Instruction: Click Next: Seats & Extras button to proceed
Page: traveler
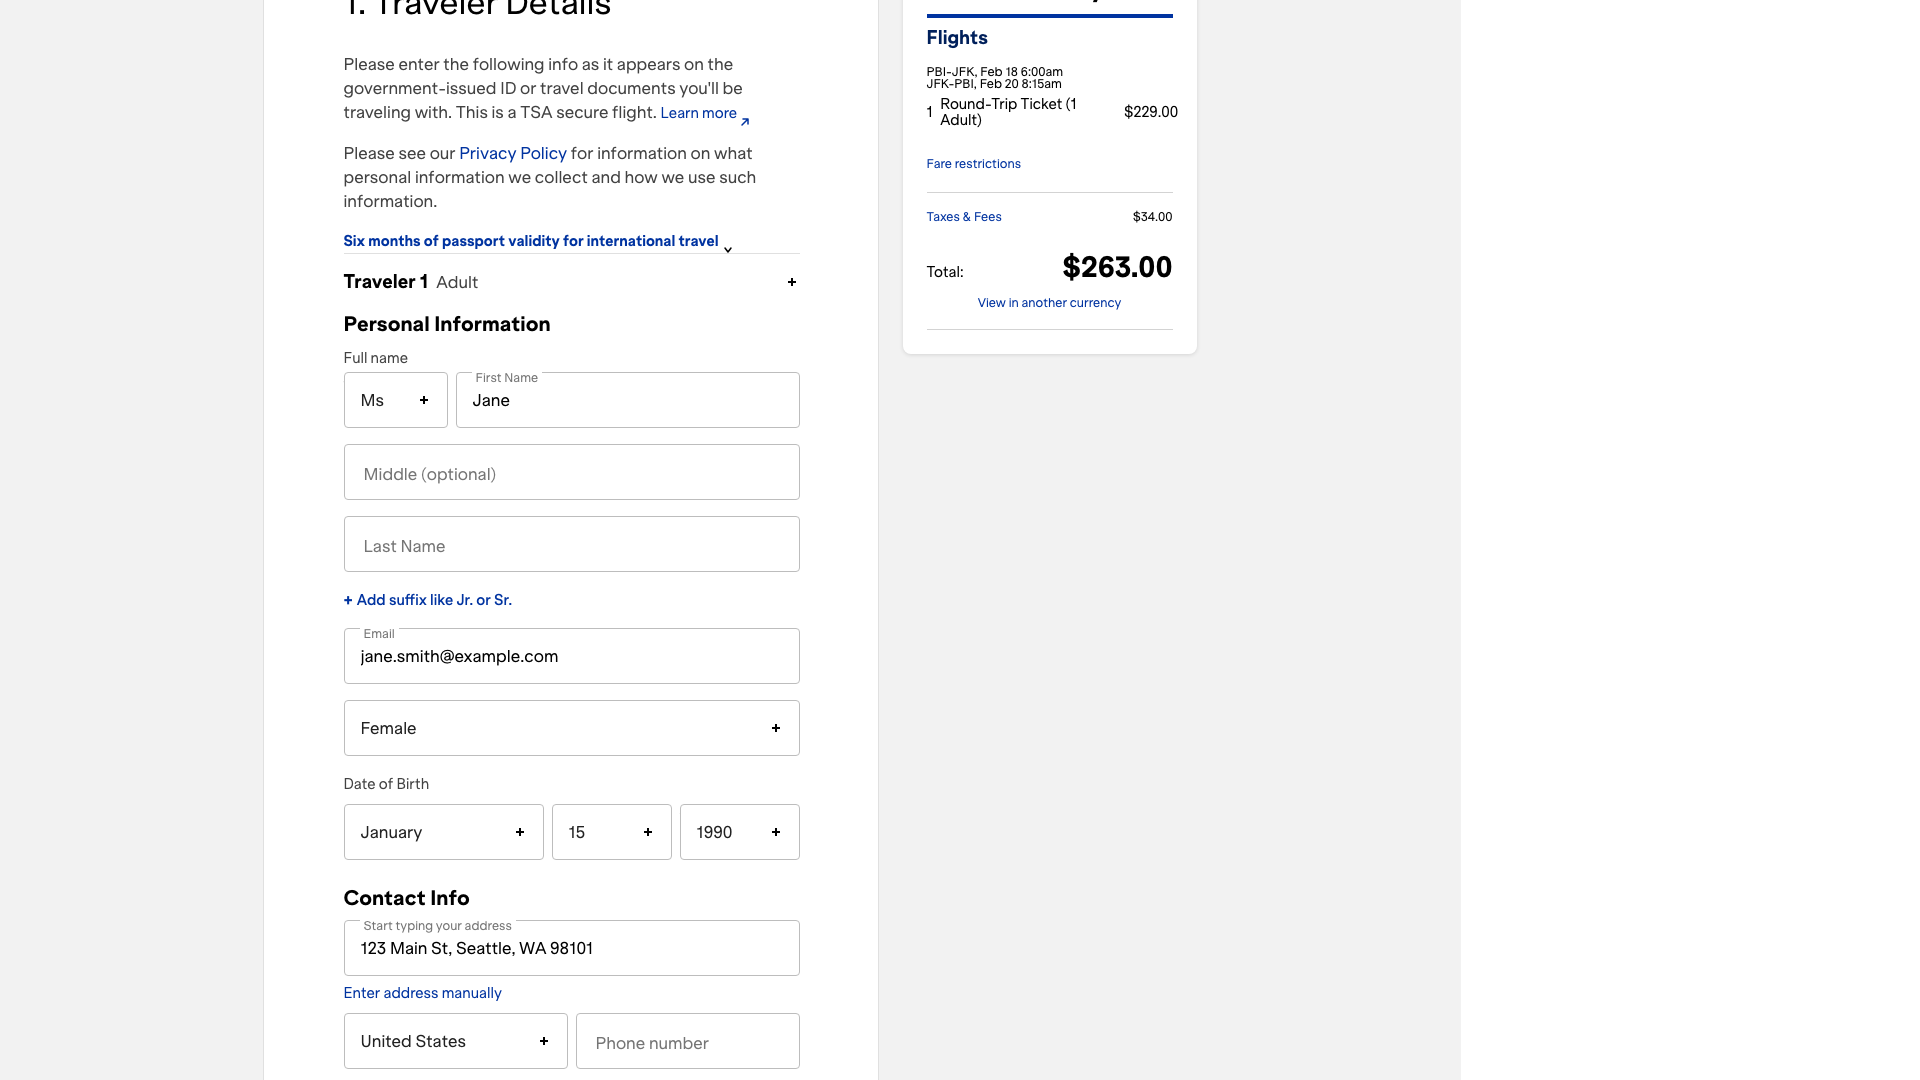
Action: click